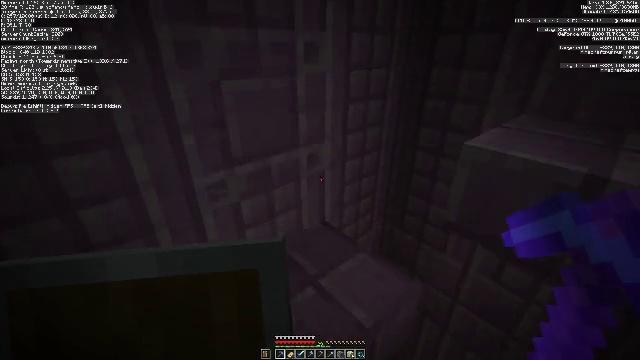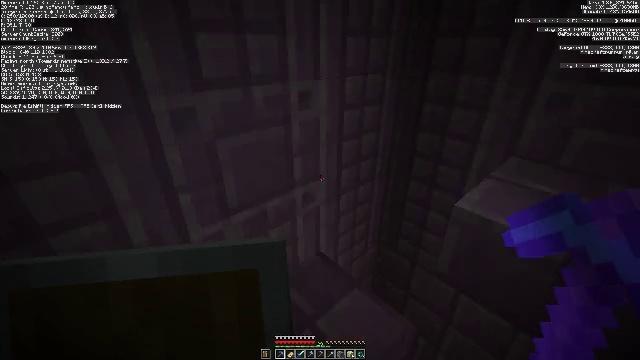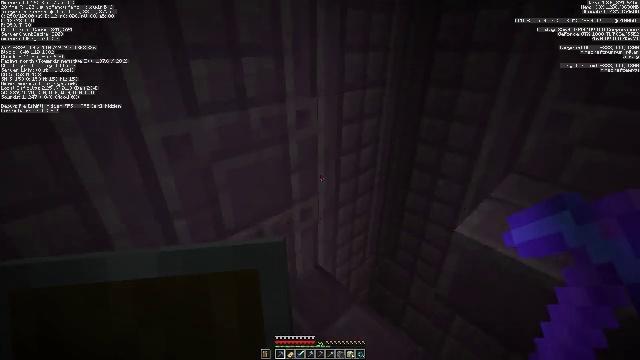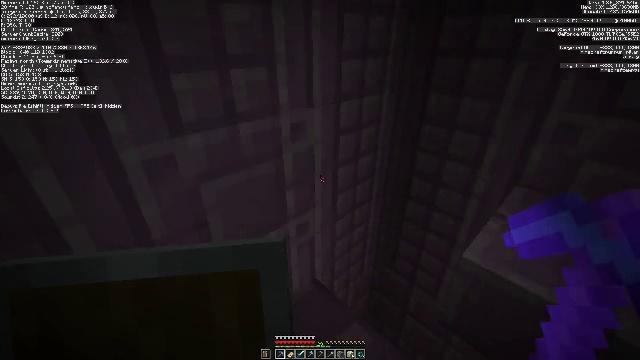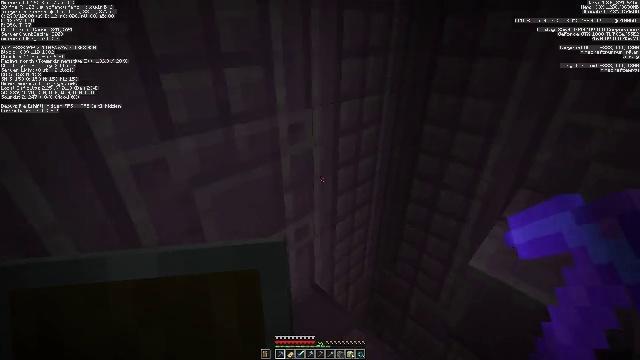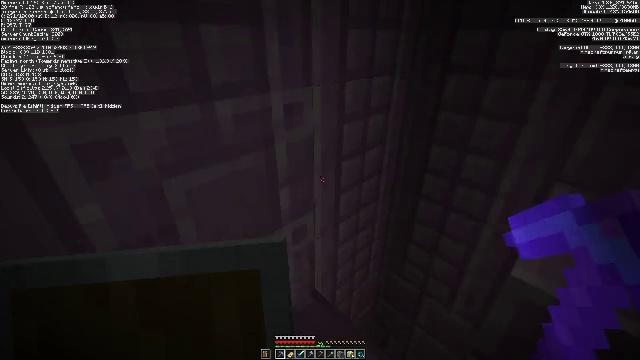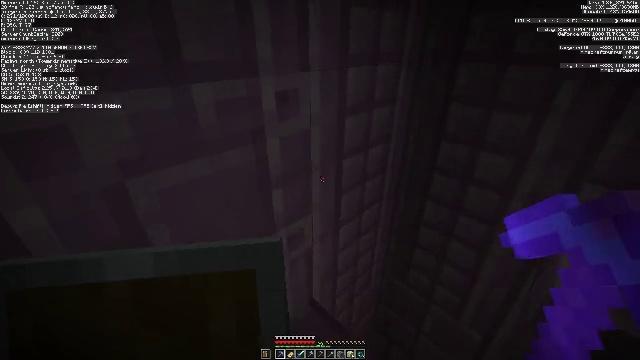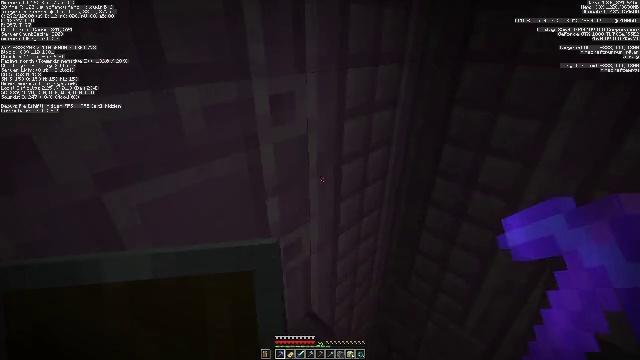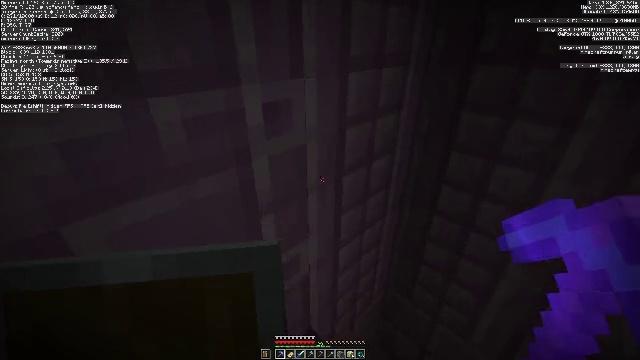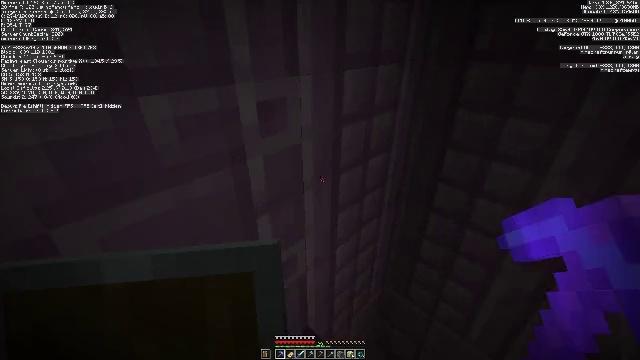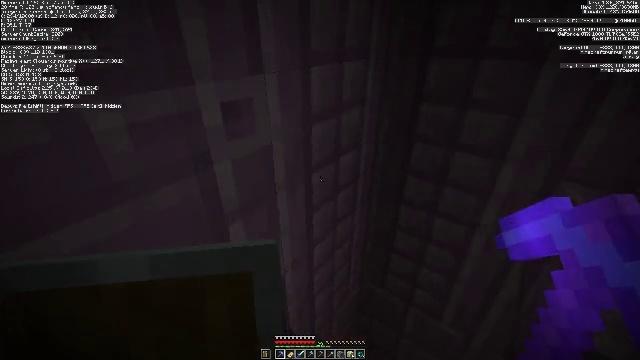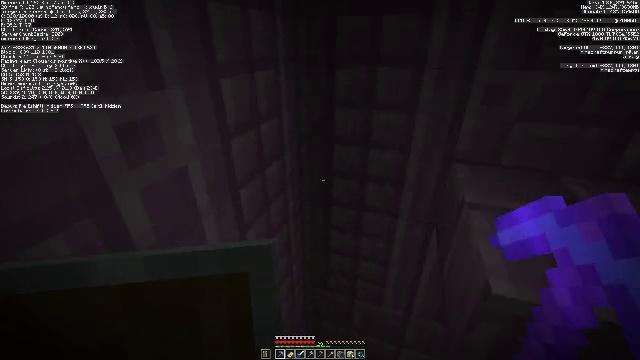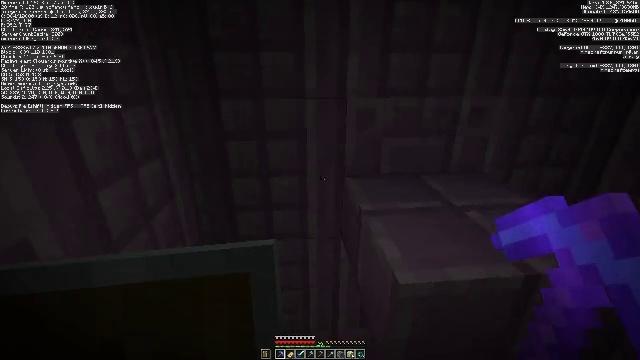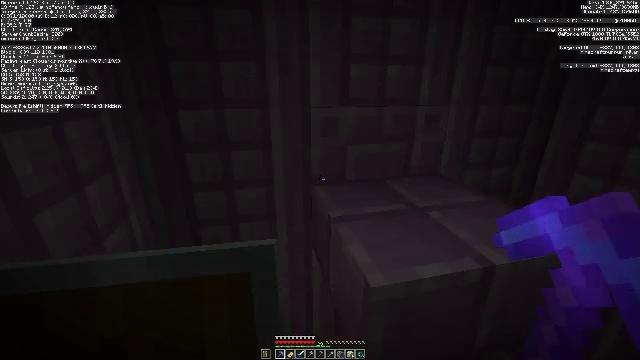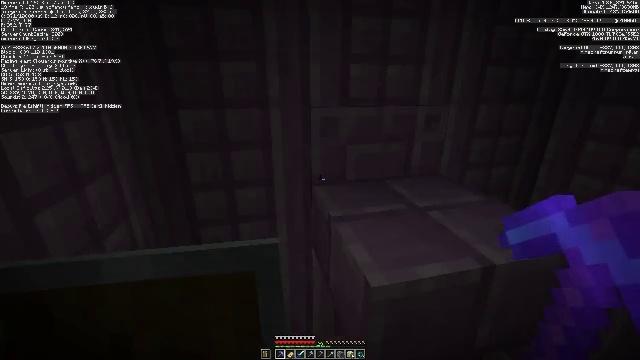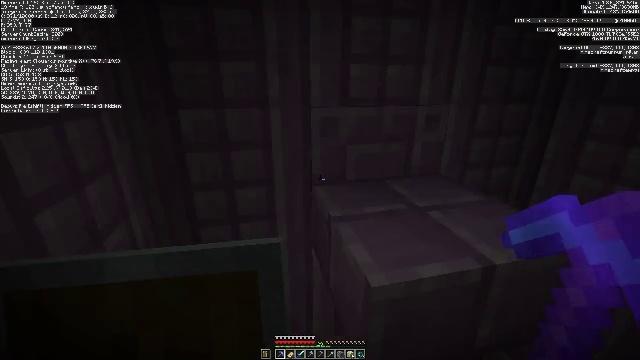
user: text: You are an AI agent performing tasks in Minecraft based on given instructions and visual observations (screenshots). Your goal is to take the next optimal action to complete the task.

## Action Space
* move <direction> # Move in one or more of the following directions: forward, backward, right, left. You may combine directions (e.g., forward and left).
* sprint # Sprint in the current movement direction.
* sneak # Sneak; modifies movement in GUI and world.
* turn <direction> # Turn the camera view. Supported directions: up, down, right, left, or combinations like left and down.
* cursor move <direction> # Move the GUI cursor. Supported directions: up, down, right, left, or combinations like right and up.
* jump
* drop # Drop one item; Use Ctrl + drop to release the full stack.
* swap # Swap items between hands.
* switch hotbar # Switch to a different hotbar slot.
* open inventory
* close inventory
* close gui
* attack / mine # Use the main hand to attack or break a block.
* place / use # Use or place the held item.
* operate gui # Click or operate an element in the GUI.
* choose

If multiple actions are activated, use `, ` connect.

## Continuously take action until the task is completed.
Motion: motion action
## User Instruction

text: Break the purpur block to collect it.
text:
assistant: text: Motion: move forward, turn right, jump
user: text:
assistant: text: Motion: move forward, jump
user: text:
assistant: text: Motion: move forward, turn right
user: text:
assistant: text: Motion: move forward
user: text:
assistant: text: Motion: move forward
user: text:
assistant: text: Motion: no_op
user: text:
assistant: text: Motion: no_op
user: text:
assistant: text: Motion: no_op
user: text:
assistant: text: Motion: turn right
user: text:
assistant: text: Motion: turn right
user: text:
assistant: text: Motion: turn right and up
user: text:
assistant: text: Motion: turn right and up
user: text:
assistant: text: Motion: turn right and up
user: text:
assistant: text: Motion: no_op
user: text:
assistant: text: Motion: no_op
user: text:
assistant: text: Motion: no_op
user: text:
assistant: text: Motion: no_op
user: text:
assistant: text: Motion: turn right and up
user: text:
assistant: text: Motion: turn right and up
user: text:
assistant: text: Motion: turn right and up
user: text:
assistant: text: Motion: turn right and up
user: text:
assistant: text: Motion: turn right and up
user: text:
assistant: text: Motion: no_op
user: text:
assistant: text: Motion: no_op
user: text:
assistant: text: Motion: no_op
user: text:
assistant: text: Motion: no_op
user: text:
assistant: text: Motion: no_op
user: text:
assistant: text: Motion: turn right and up
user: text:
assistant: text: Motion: turn up
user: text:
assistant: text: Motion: no_op